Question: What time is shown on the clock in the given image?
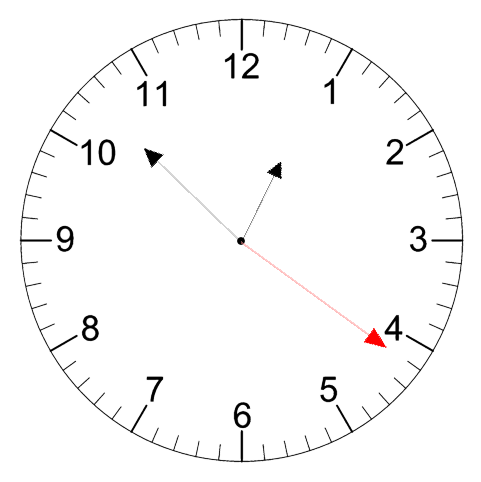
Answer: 12:52:21